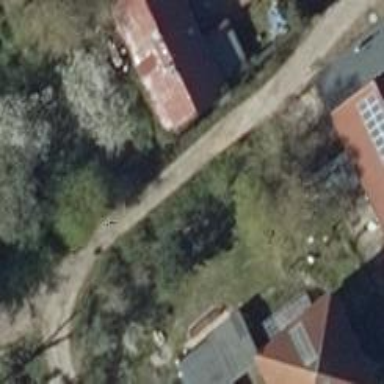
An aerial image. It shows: Residential road with grade 3 track type.